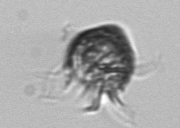
Label: Ciliophora